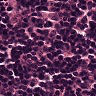
Metastatic tissue present: no